Question: I have one Class called CompanyJson and i want to set my all my objects into the class so that i can add all class Obj into the Array and convert it to JSON array.
I am trying that but it is giving me an error while converting JSON .
## My Code Below
'''
class CompanyJson
{
var ORG_CODE: String = ""
var CDATA_ORG_DESCRIPTION: NSDictionary = NSDictionary()
var OBX_BTL_CODE: String = ""
var CDATA_BTL_DESCRIPTION: NSDictionary = NSDictionary()
var ORG_STATUS: String = ""
func setCompanyJson(ORG_CODE: String,CDATA_ORG_DESCRIPTION: NSDictionary,OBX_BTL_CODE: String,CDATA_BTL_DESCRIPTION:NSDictionary,ORG_STATUS: String ) {
self.ORG_CODE = ORG_CODE
self.CDATA_ORG_DESCRIPTION = CDATA_ORG_DESCRIPTION
self.OBX_BTL_CODE = OBX_BTL_CODE
self.CDATA_BTL_DESCRIPTION = CDATA_BTL_DESCRIPTION
self.ORG_STATUS = ORG_STATUS
}
}
'''
My Logic for to Iterate the Company array and fill specific array for JSON so that i can convert it into JSON Array
-------------------------------------------------------------------
'''
var companiesJson = [CompanyJson]()
for company in self.companies
{
var companyJson = CompanyJson()
var orgCData: NSDictionary = company.orgCData //NSdictionary
var btlCData: NSDictionary = company.BtlCData //NSdictionary
companyJson.setCompanyJson(company.orgCode,CDATA_ORG_DESCRIPTION:orgCData,OBX_BTL_CODE:"4",CDATA_BTL_DESCRIPTION:btlCData,ORG_STATUS:"2")
// let companyJson1 = CompanyJson(ORG_CODE: company.orgCode,CDATA_ORG_DESCRIPTION:orgCData,OBX_BTL_CODE:"",CDATA_BTL_DESCRIPTION:btlCData,ORG_STATUS:"2")
companiesJson.append(companyJson)
// companiesJson += [companyJson1]
}
var jsonError: NSError?
var dataFinal: NSData = NSJSONSerialization.dataWithJSONObject(companiesJson, options: nil, error: &jsonError)!
//Getting error over here and JsonERrror nil in debugging
println(jsonError)
let string = NSString(data: dataFinal, encoding: NSUTF8StringEncoding)
--------
orgCData: : it show below value
{
"#cdata-section" = "ABSBS";
}
{
"#cdata-section" = "BISMARK TECNOLOGIA";
}
btlCData : it show below value
{
"#cdata-section" = "Advogados/Contabilidade";
}
'''
Can someone please recode a bit or explian me what i am doing wronge?
I am struggling from Last 2 days.
I appreaciate any help!
Thanks,
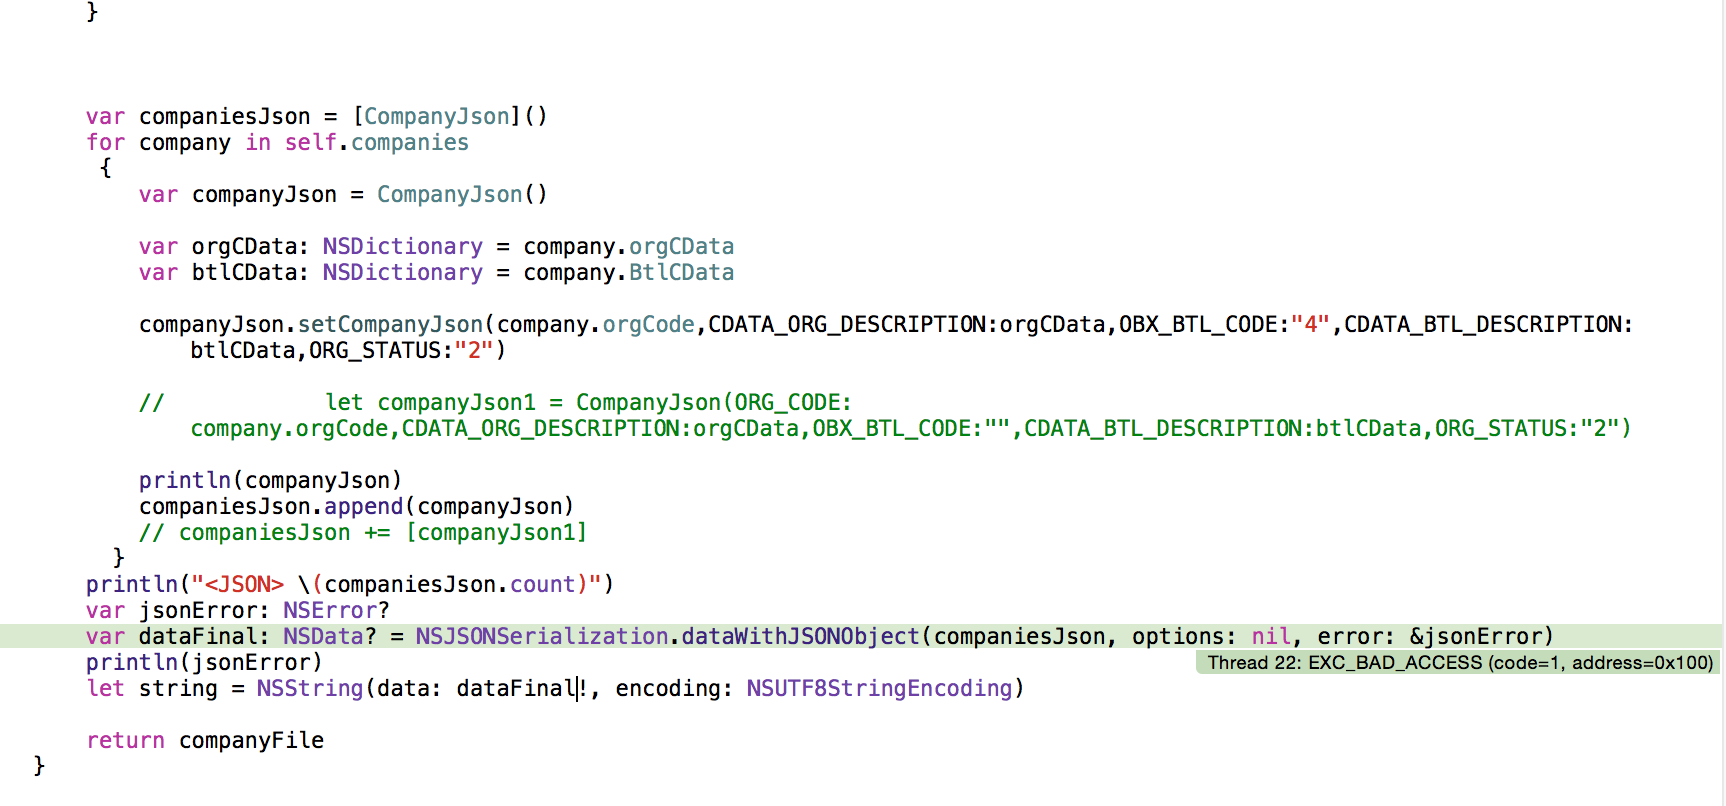
Answer: Resolved it
'''
var newCompanyArray:Array<AnyObject> = []
var dict = Dictionary<String,String>()
var jsonError: NSError?
print("loadCompaniesFromSynch >> Companies Count \(self.companies.count)")
for cmp in self.companies {
dict["ORG_CODE"] = cmp.orgCode
dict["ORG_DESCRIPTION"] = cmp.orgDescription
dict["OBX_B1L_CODE"] = cmp.orgBtlCode
dict["1TL_DESCRIPTION"] = cmp.orgBtlDescription
dict["1RG_STATUS"] = cmp.orgStatus
newCompanyArray.append(dict)
}
print(NSJSONSerialization.isValidJSONObject(newCompanyArray))
var dataFinal:NSData = NSJSONSerialization.dataWithJSONObject(newCompanyArray, options: nil, error: &jsonError)!
'''